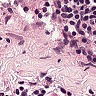
Metastatic tissue present: no